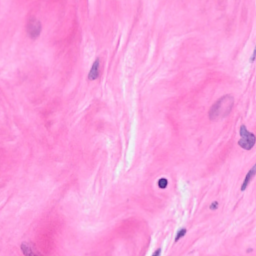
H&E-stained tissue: Breast